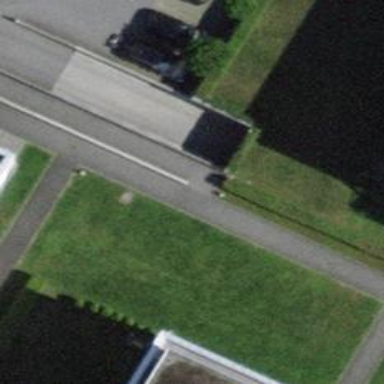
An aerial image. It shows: Parking entrance.